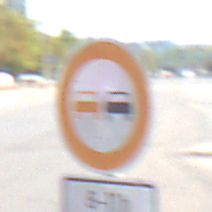
Verkehrszeichen: Ueberholverbot
Zusatzzeichen unten: ZeitangabenOhneBeschraenkungAufWochentage2
Umgebung: Outdoor, Urban
Tageszeit: Midday
Wetter: Clear
Licht: Natural
Jahreszeit: NotSpecified
Kontrast: HighContrast